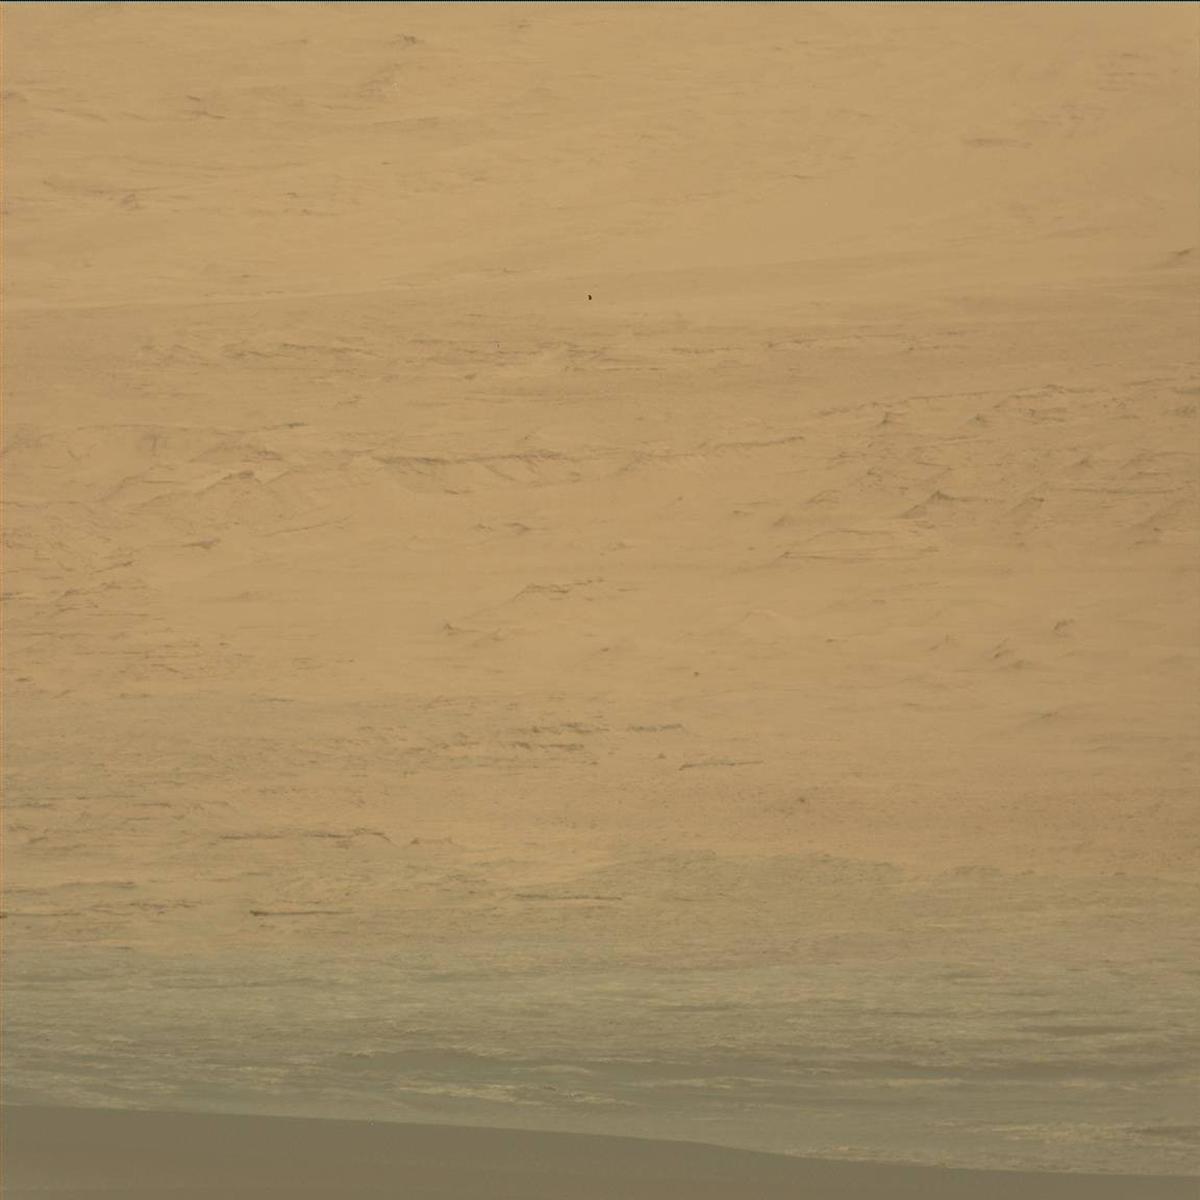
Terrain classes present: Ridge, Sand / Soil